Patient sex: F
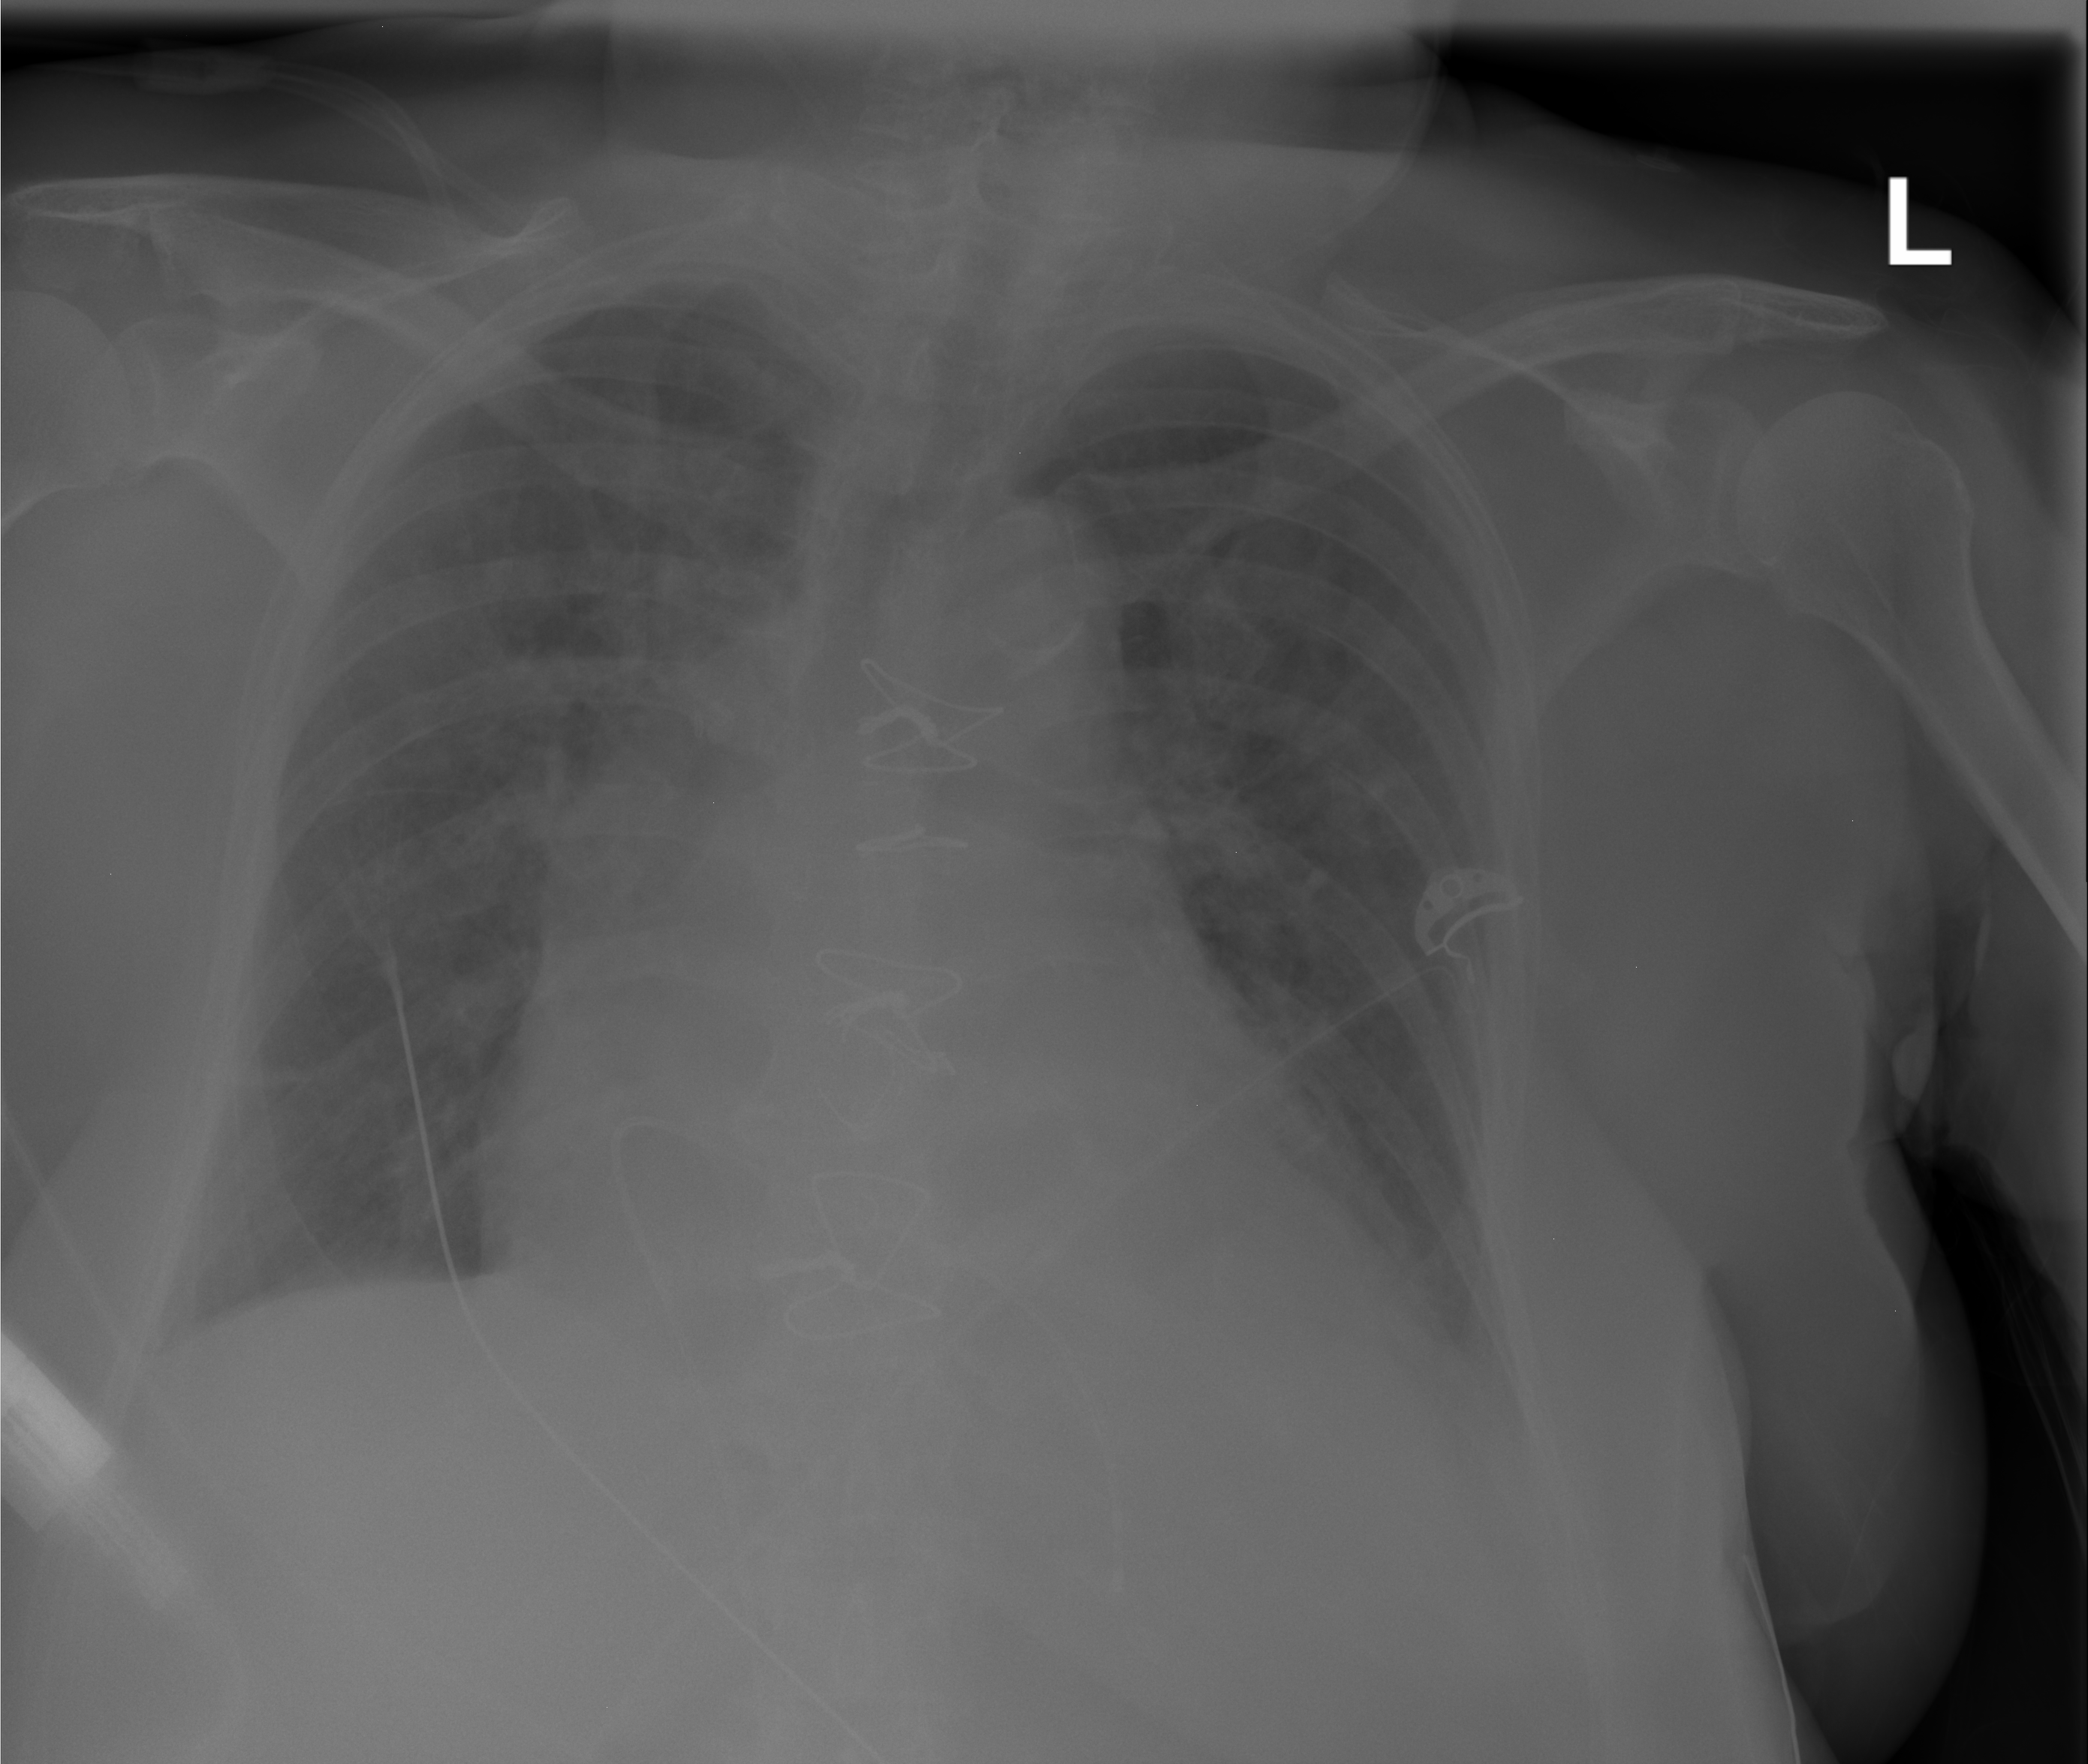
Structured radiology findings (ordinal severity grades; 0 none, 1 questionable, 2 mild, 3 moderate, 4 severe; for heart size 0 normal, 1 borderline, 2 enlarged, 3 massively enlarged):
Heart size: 2
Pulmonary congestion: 2
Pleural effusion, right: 0
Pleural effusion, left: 1
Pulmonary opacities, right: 0
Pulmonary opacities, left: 0
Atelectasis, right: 0
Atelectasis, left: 2